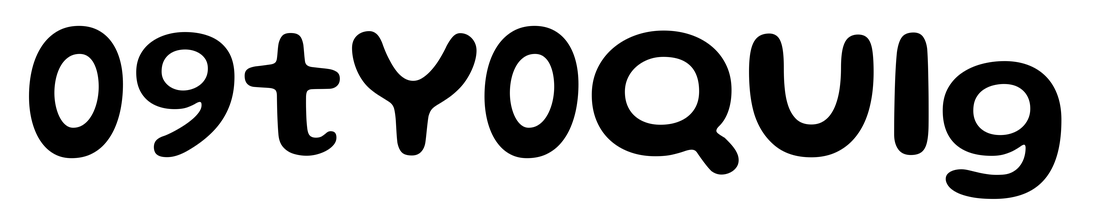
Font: Gluten_Medium